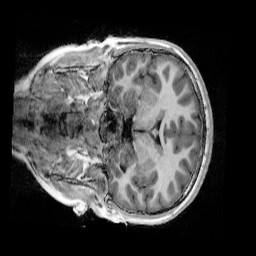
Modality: UNIT1_denoised
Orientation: coronal
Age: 11
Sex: female
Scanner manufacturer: siemens
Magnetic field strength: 3 T
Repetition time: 4 s
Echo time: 0.00303 s